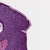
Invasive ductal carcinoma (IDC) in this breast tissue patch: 0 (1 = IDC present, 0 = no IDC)